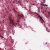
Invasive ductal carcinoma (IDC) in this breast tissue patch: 0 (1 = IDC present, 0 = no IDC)